【题型】填空题　【知识点】解析几何　【难度】hard
如图，在直角$\triangle ABC$中，$\angle B=90^\circ$，$\angle A=60^\circ$，$AB=3$。$M$，$N$分别是边$AB$，$AC$上的点，$AM=1$，$\overrightarrow{AM}\cdot\overrightarrow{AN}=\frac{1}{2}$，若$P$是直线$MN$上的动点，则$\overrightarrow{BP}\cdot\overrightarrow{CP}$的最小值为\_\_\_\_\_\_。

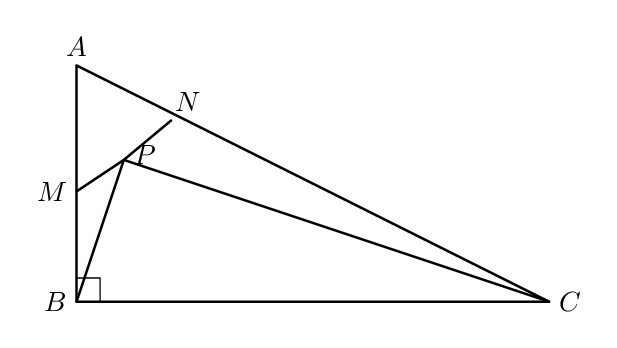
【解答】
\noindent \textbf{【答案】} $\boldsymbol{\dfrac{39}{16}}$

\vspace{0.2cm}
\noindent \textbf{【分析】} 解法1：以$B$为原点，$BC$、$BA$所在直线分别为$x$轴、$y$轴建立平面直角坐标系，根据题意表示出$A$、$B$、$C$、$M$四点的坐标，由$\overrightarrow{AM}\cdot\overrightarrow{AN}=\dfrac{1}{2}$求出点$N$的坐标，写出直线$MN$方程，则可设出点$P$的坐标，最后通过向量数量积的坐标表示法求出$\overrightarrow{BP}\cdot\overrightarrow{CP}=4a^2-5a+4$，由一元二次函数的最值的求法，求得最终的结果；
\noindent 解法2：同解法1建系，表示出各点的坐标，求出直线直线$MN$方程，设$BC$中点为$E\left(\dfrac{3\sqrt{3}}{2},0\right)$，由极化恒等式将所求$\overrightarrow{BP}\cdot\overrightarrow{CP}$化为$PE^2-\dfrac{27}{4}$，再利用点到直线的距离公式求出$PE^2$的最小值，从而求出$\overrightarrow{BP}\cdot\overrightarrow{CP}$的最小值.

\vspace{0.2cm}
\noindent \textbf{【详解】} 解析1：（建系）

\vspace{0.2cm}
\noindent 设$A(0,3)$，$B(0,0)$，$C(3\sqrt{3},0)$，$M(0,2)$，
由于$\overrightarrow{AM}\cdot\overrightarrow{AN}=\dfrac{1}{2}$，可得$AN=1$，即$N\left(\dfrac{\sqrt{3}}{2},\dfrac{5}{2}\right)$，
故$k_{MN}=\dfrac{\sqrt{3}}{3}$，直线$MN$方程$y=\dfrac{\sqrt{3}}{3}x+2$，
设$P(\sqrt{3}a,a+2)$，
则$\overrightarrow{BP}\cdot\overrightarrow{CP}=(\sqrt{3}a,a+2)\cdot(\sqrt{3}a-3\sqrt{3},a+2)=4a^2-5a+4\geq\dfrac{39}{16}$，
即$\overrightarrow{BP}\cdot\overrightarrow{CP}$的最小值为$\dfrac{39}{16}$.

\vspace{0.2cm}
\noindent 解析2：（极化恒等式建系）

\vspace{0.2cm}
\noindent 设$E$为$BC$中点，由于$\overrightarrow{BP}\cdot\overrightarrow{CP}=PE^2-\dfrac{BC^2}{4}=PE^2-\dfrac{27}{4}$，
由解法1可得直线$MN$方程$y=\dfrac{\sqrt{3}}{3}x+2$，
设$E\left(\dfrac{3\sqrt{3}}{2},0\right)$，则$PE^2\geq\dfrac{\left(\dfrac{3}{2}+2\right)^2}{\sqrt{1+\dfrac{1}{3}}}=\dfrac{147}{16}$，
所以$\overrightarrow{BP}\cdot\overrightarrow{CP}\geq\dfrac{39}{16}$，即$\overrightarrow{BP}\cdot\overrightarrow{CP}$的最小值为$\dfrac{39}{16}$.

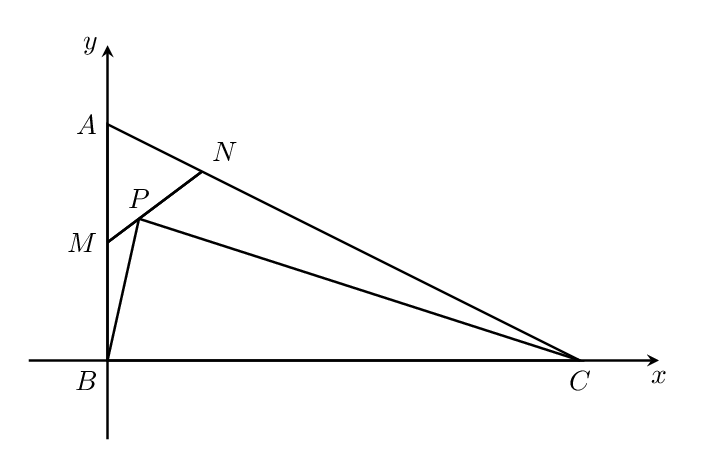
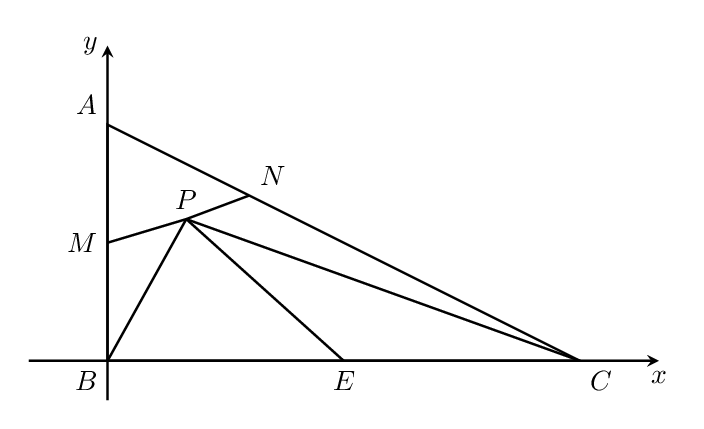